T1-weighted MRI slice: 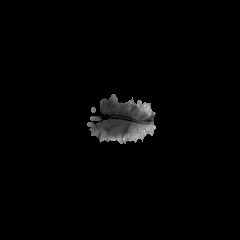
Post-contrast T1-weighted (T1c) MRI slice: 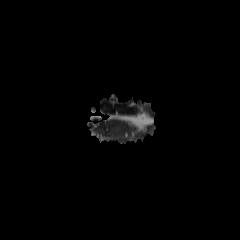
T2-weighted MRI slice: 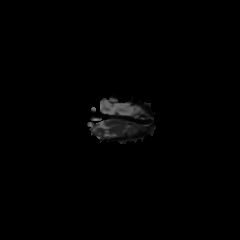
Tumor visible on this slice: no